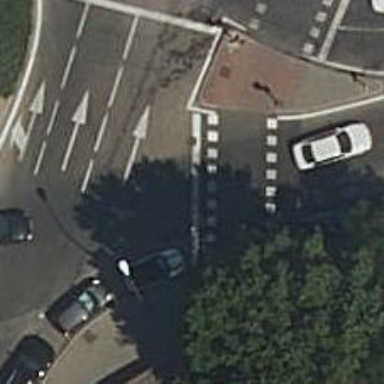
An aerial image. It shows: Road with traffic signals.